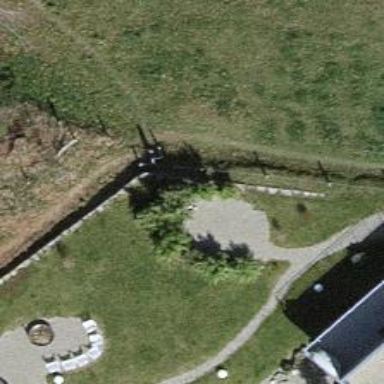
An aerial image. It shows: Gate.